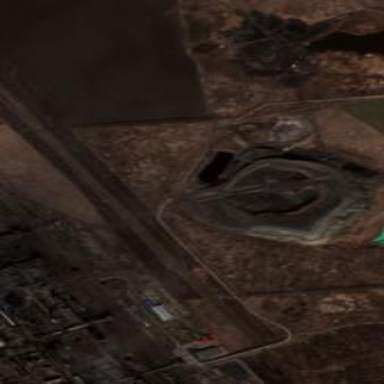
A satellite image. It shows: Spoil heap in landfill area.